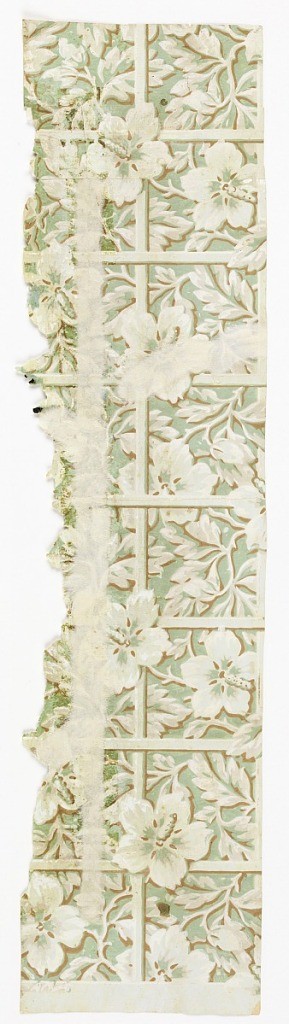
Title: Sidewall
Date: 1801
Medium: Block-printed
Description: Trellis pattern covered with vining floral. Printed in green, white and brown on light green satin ground.